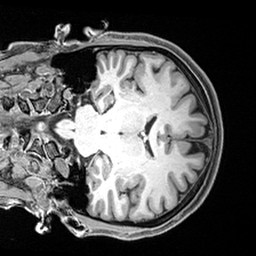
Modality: T1w
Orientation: coronal
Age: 31
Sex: female
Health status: healthy
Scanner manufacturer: siemens
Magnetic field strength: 3 T
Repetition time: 2.4 s
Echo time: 0.00217 s